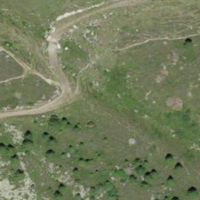
EUNIS habitat code: 26
Species observed at this site:
Arnica montana